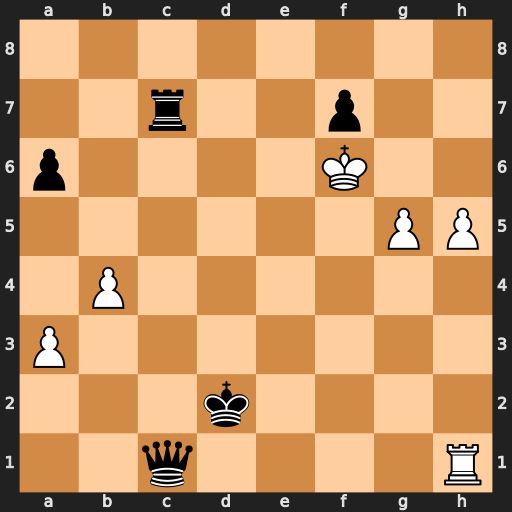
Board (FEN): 8/2r2p2/p4K2/6PP/1P6/P7/3k4/2q4R
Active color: w
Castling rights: -
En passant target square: -
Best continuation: Rxc1 Rxc1 Kxf7 Rh1 h6 Ke3 Kg7 Kf4 g6 Kg5 h7 Rh4 Kf7 Rh6 a4